Interaction volume radius: 10 \u00c5
Interaction volume height: 25 \u00c5
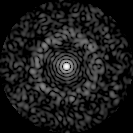
Disorder parameter: 0.824